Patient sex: M
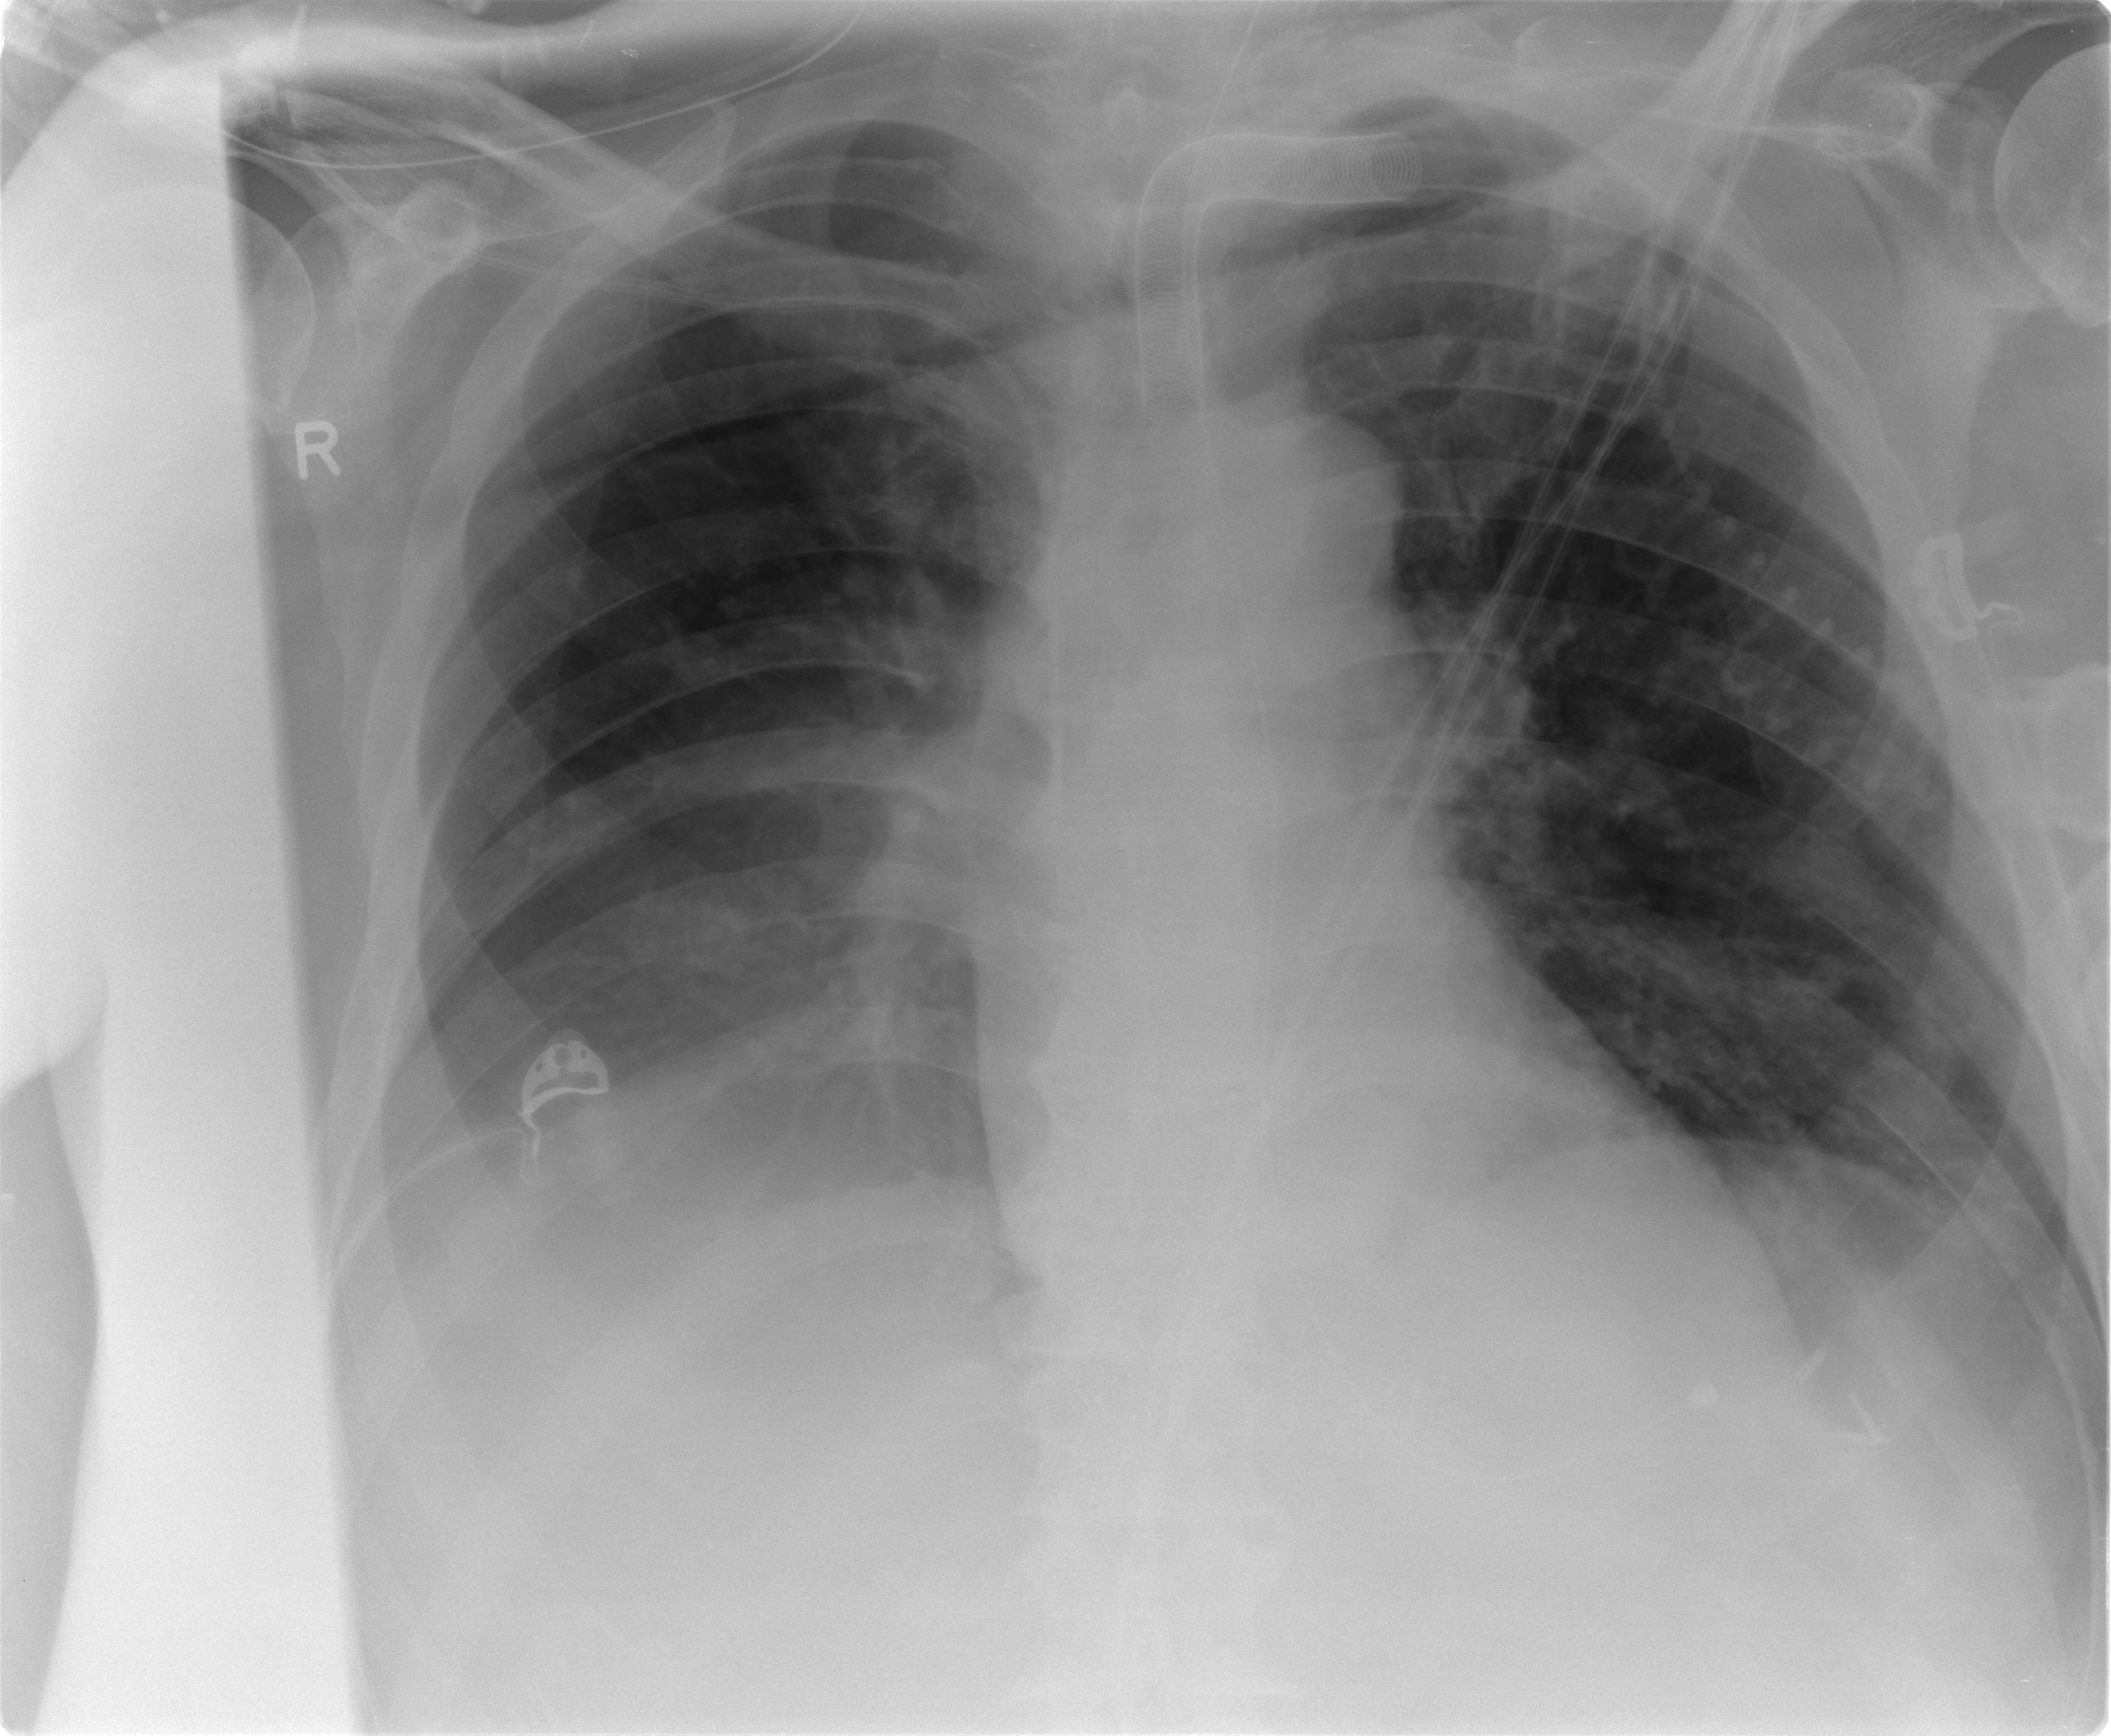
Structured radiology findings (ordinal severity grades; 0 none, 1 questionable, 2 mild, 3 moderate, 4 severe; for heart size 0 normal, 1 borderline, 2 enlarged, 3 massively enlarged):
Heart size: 0
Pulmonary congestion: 1
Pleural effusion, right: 2
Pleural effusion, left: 0
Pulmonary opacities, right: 1
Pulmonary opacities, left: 0
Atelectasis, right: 2
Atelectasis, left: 1